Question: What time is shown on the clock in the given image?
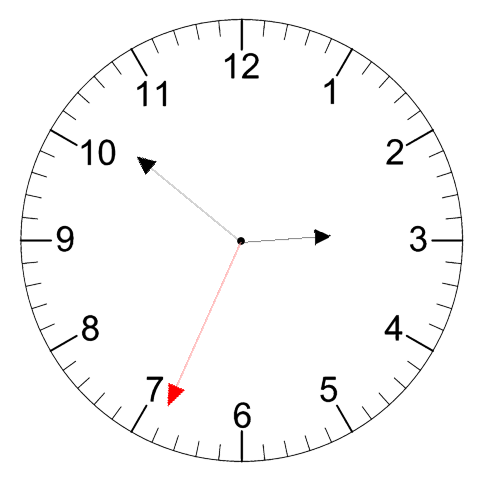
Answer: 02:51:34